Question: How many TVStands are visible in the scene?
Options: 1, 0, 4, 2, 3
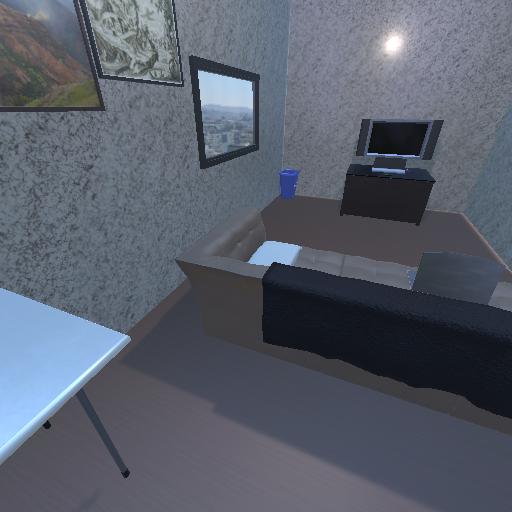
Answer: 1